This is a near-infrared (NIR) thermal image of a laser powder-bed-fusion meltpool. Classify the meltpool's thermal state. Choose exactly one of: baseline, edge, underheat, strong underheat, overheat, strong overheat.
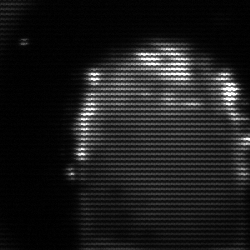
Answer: baseline